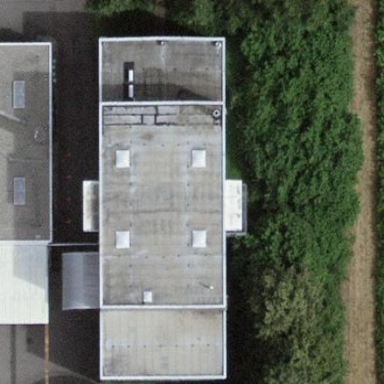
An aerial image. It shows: Industrial building.